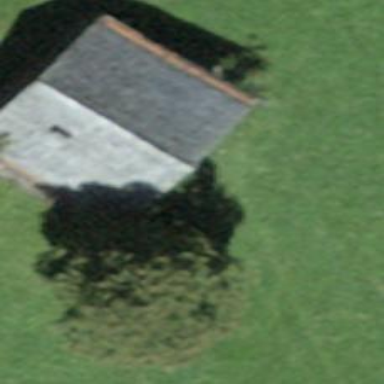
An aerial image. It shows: Farm building.